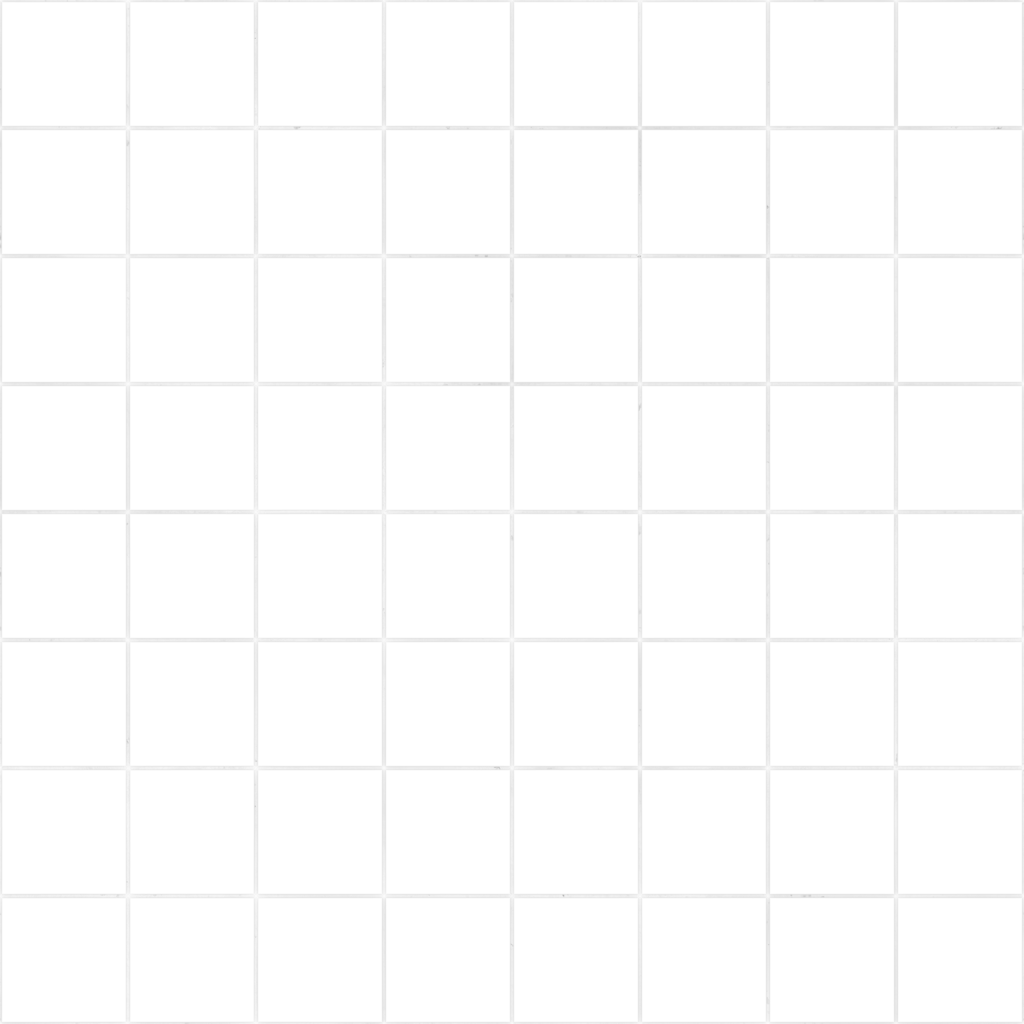
Texture map type: AmbientOcclusion